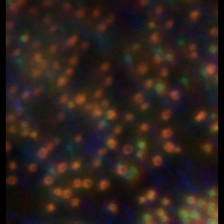
Taxon: Phaeocystis
Group: Other